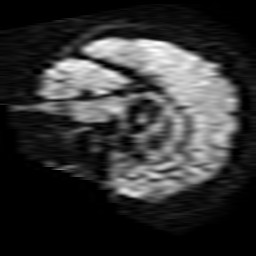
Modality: TRACE
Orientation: sagittal
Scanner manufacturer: ge
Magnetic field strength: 1.5 T
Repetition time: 8 s
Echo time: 0.0975 s